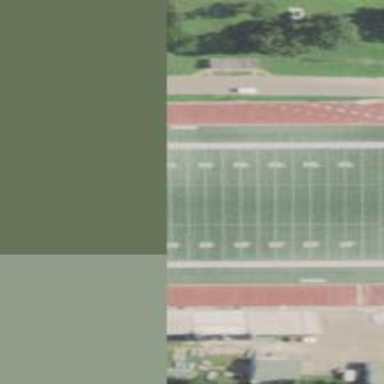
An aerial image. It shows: Artificial turf pitch used for soccer and American football.